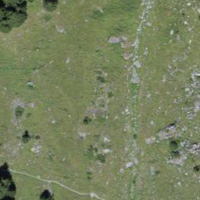
EUNIS habitat code: 26
Species observed at this site:
Clinopodium vulgare